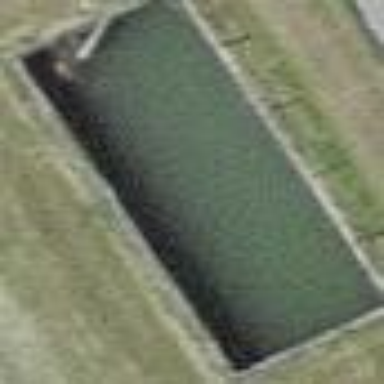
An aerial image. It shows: Emergency water tank located near natural water source.